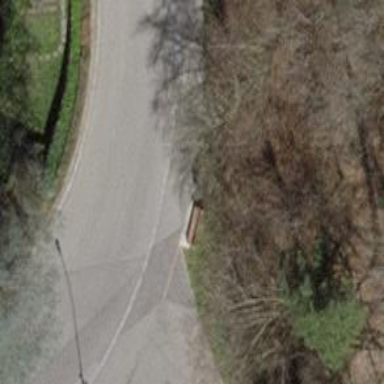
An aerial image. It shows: Brown bench.